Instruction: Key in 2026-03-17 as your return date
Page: home
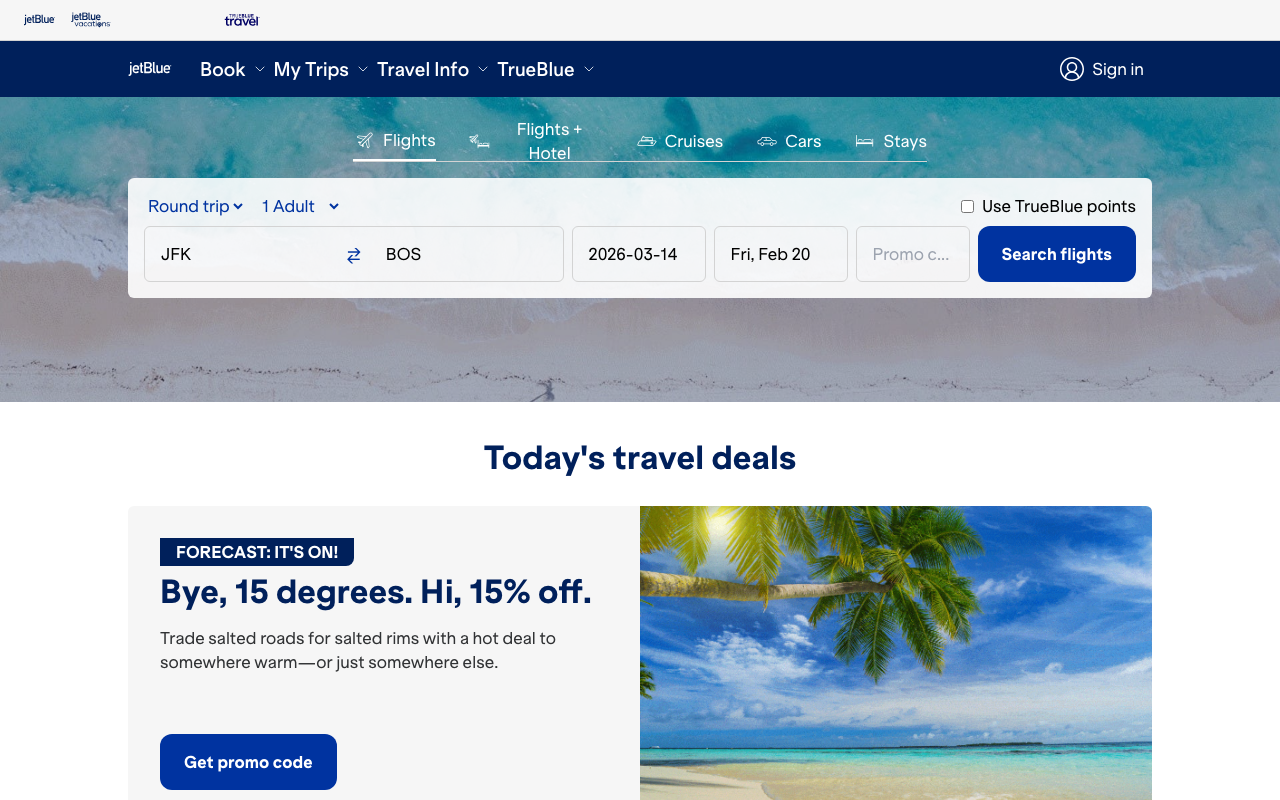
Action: type